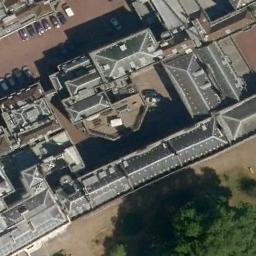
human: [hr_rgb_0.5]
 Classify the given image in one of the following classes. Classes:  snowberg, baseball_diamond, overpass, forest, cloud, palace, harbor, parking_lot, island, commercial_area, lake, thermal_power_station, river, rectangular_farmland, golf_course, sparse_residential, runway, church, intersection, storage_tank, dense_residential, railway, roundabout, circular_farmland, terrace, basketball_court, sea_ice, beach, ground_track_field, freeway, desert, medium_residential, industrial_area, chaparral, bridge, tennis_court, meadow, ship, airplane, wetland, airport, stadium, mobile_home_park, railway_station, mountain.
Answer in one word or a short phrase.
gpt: palace